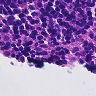
Metastatic tissue present: no